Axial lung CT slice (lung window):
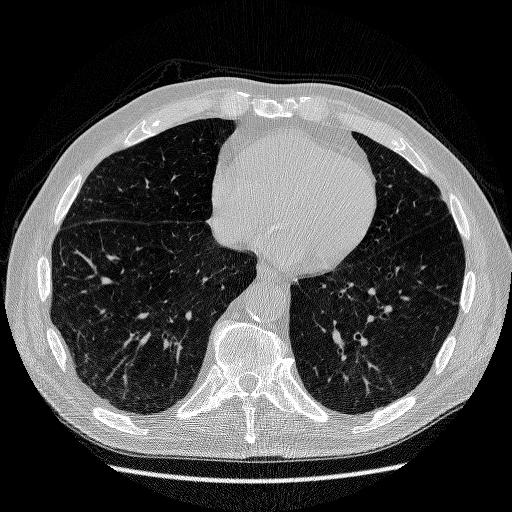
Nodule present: no